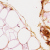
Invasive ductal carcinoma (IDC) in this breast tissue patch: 0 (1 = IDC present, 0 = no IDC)